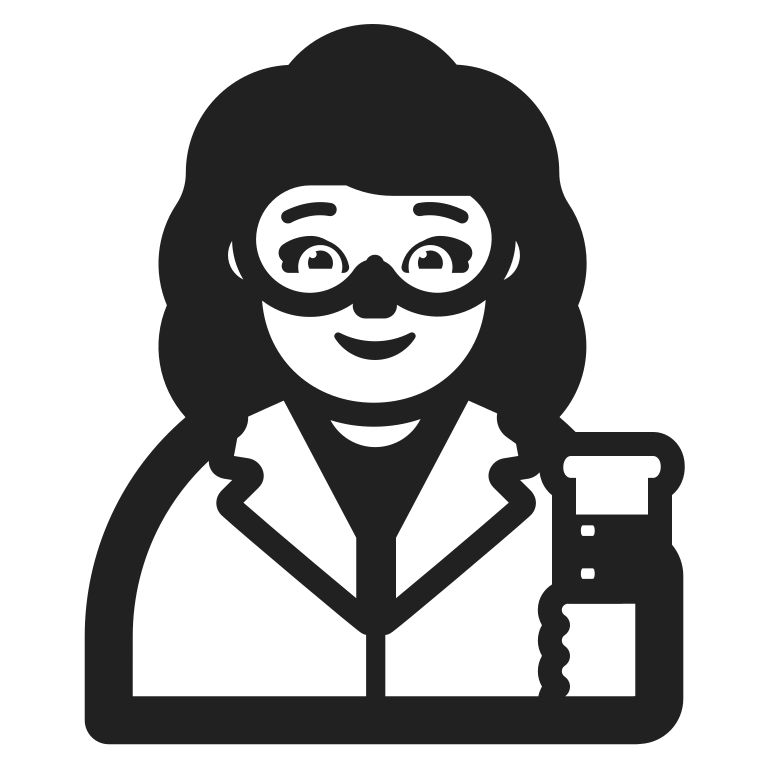
woman scientist high contrast default